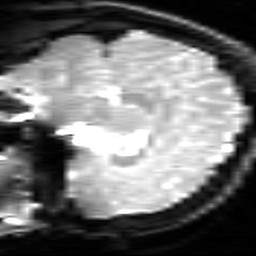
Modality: inplaneT2
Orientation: sagittal
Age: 19
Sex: female